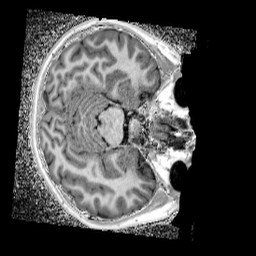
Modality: UNIT1_denoised
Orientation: axial
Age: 13
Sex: female
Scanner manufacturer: siemens
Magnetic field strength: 3 T
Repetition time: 4 s
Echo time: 0.00299 s